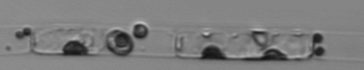
Label: Guinardia_delicatula_TAG_internal_parasite